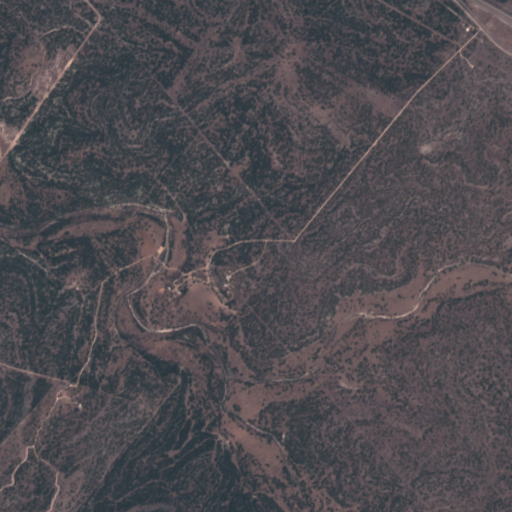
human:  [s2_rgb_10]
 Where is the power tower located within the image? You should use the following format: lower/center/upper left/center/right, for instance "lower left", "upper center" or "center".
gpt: The power tower is located in the upper right of the image.
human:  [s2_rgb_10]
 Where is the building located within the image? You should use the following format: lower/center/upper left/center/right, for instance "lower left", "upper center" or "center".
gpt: The building is located in the center left of the image.
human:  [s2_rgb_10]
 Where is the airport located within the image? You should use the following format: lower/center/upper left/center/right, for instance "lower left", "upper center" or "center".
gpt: There is no airport in the image.